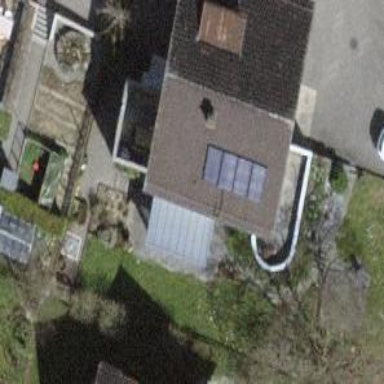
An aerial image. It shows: Solar power generator with photovoltaic panels.